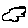
Label: cloud